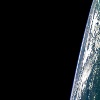
Label: space